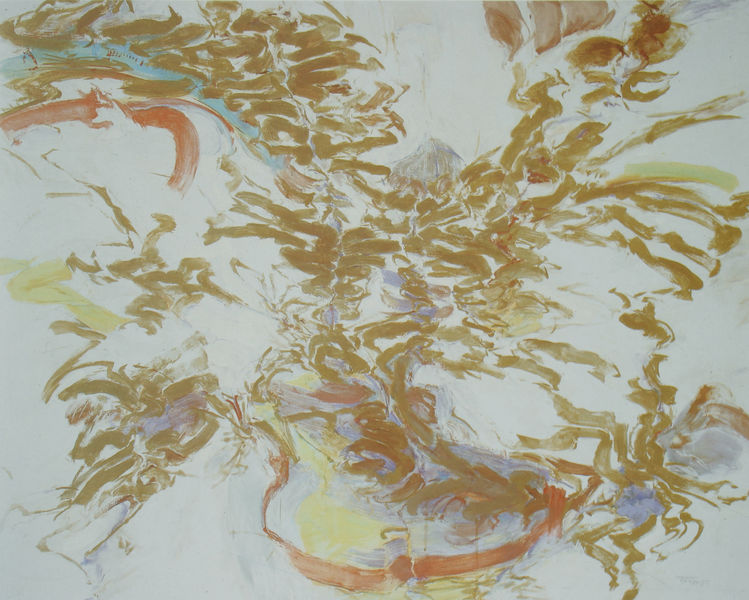
Titel: Chinoiserie II
Künstler: Hann Trier
Institution: Im Besitz des Künstlers
Schlagwörter: blau, flügel, weiß, aquarell, gelb, grün, bewegung, blume, blumen, braun, grau, orange, blüte, rot, beige, taube, gold, pflanze, ranken, schwung, abstrakt, farben, modern, linien, sturm, duktus, striche, rippen, tupfer, ornamental, flecken, geige, strudel, struktur, fließend, grünlich, fließen, bänder, trier, verspreizend, zerfließend